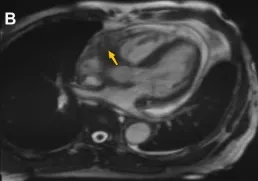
Multiple investigations for diagnosis of Case3. Chest enhanced CT.
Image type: radiology (mri)